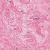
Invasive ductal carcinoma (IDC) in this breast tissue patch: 0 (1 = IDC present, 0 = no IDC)